Question: How to remove leftBarButtonItem blue background?
I tried 'style:UIBarButtonItemStylePlain' but had no result.
Code:
'''
self.navigationItem.leftBarButtonItem = [[UIBarButtonItem alloc] initWithImage:[UIImage imageNamed:@"icon_home"] style:UIBarButtonItemStylePlain target:self.navigationController action:@selector(openMenu) ];
'''

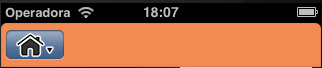
Answer: '''
UIButton *tempButton = [UIButton buttonWithType:UIButtonTypeCustom];
[tempButton setFrame:CGRectMake(2, 1, 34, 34)]; // your Home Button Image width and height.
[tempButton addTarget:self action:@selector(btnBackClicked:) forControlEvents:UIControlEventTouchUpInside];
[tempButton setImage:[UIImage imageNamed:@"icon_home.png"] forState:UIControlStateNormal];
[tempButton setImage:[UIImage imageNamed:@"icon_home_h.png"] forState:UIControlStateHighlighted];
[self.navigationItem setLeftBarButtonItem:[[UIBarButtonItem alloc] initWithCustomView:tempButton]];
'''